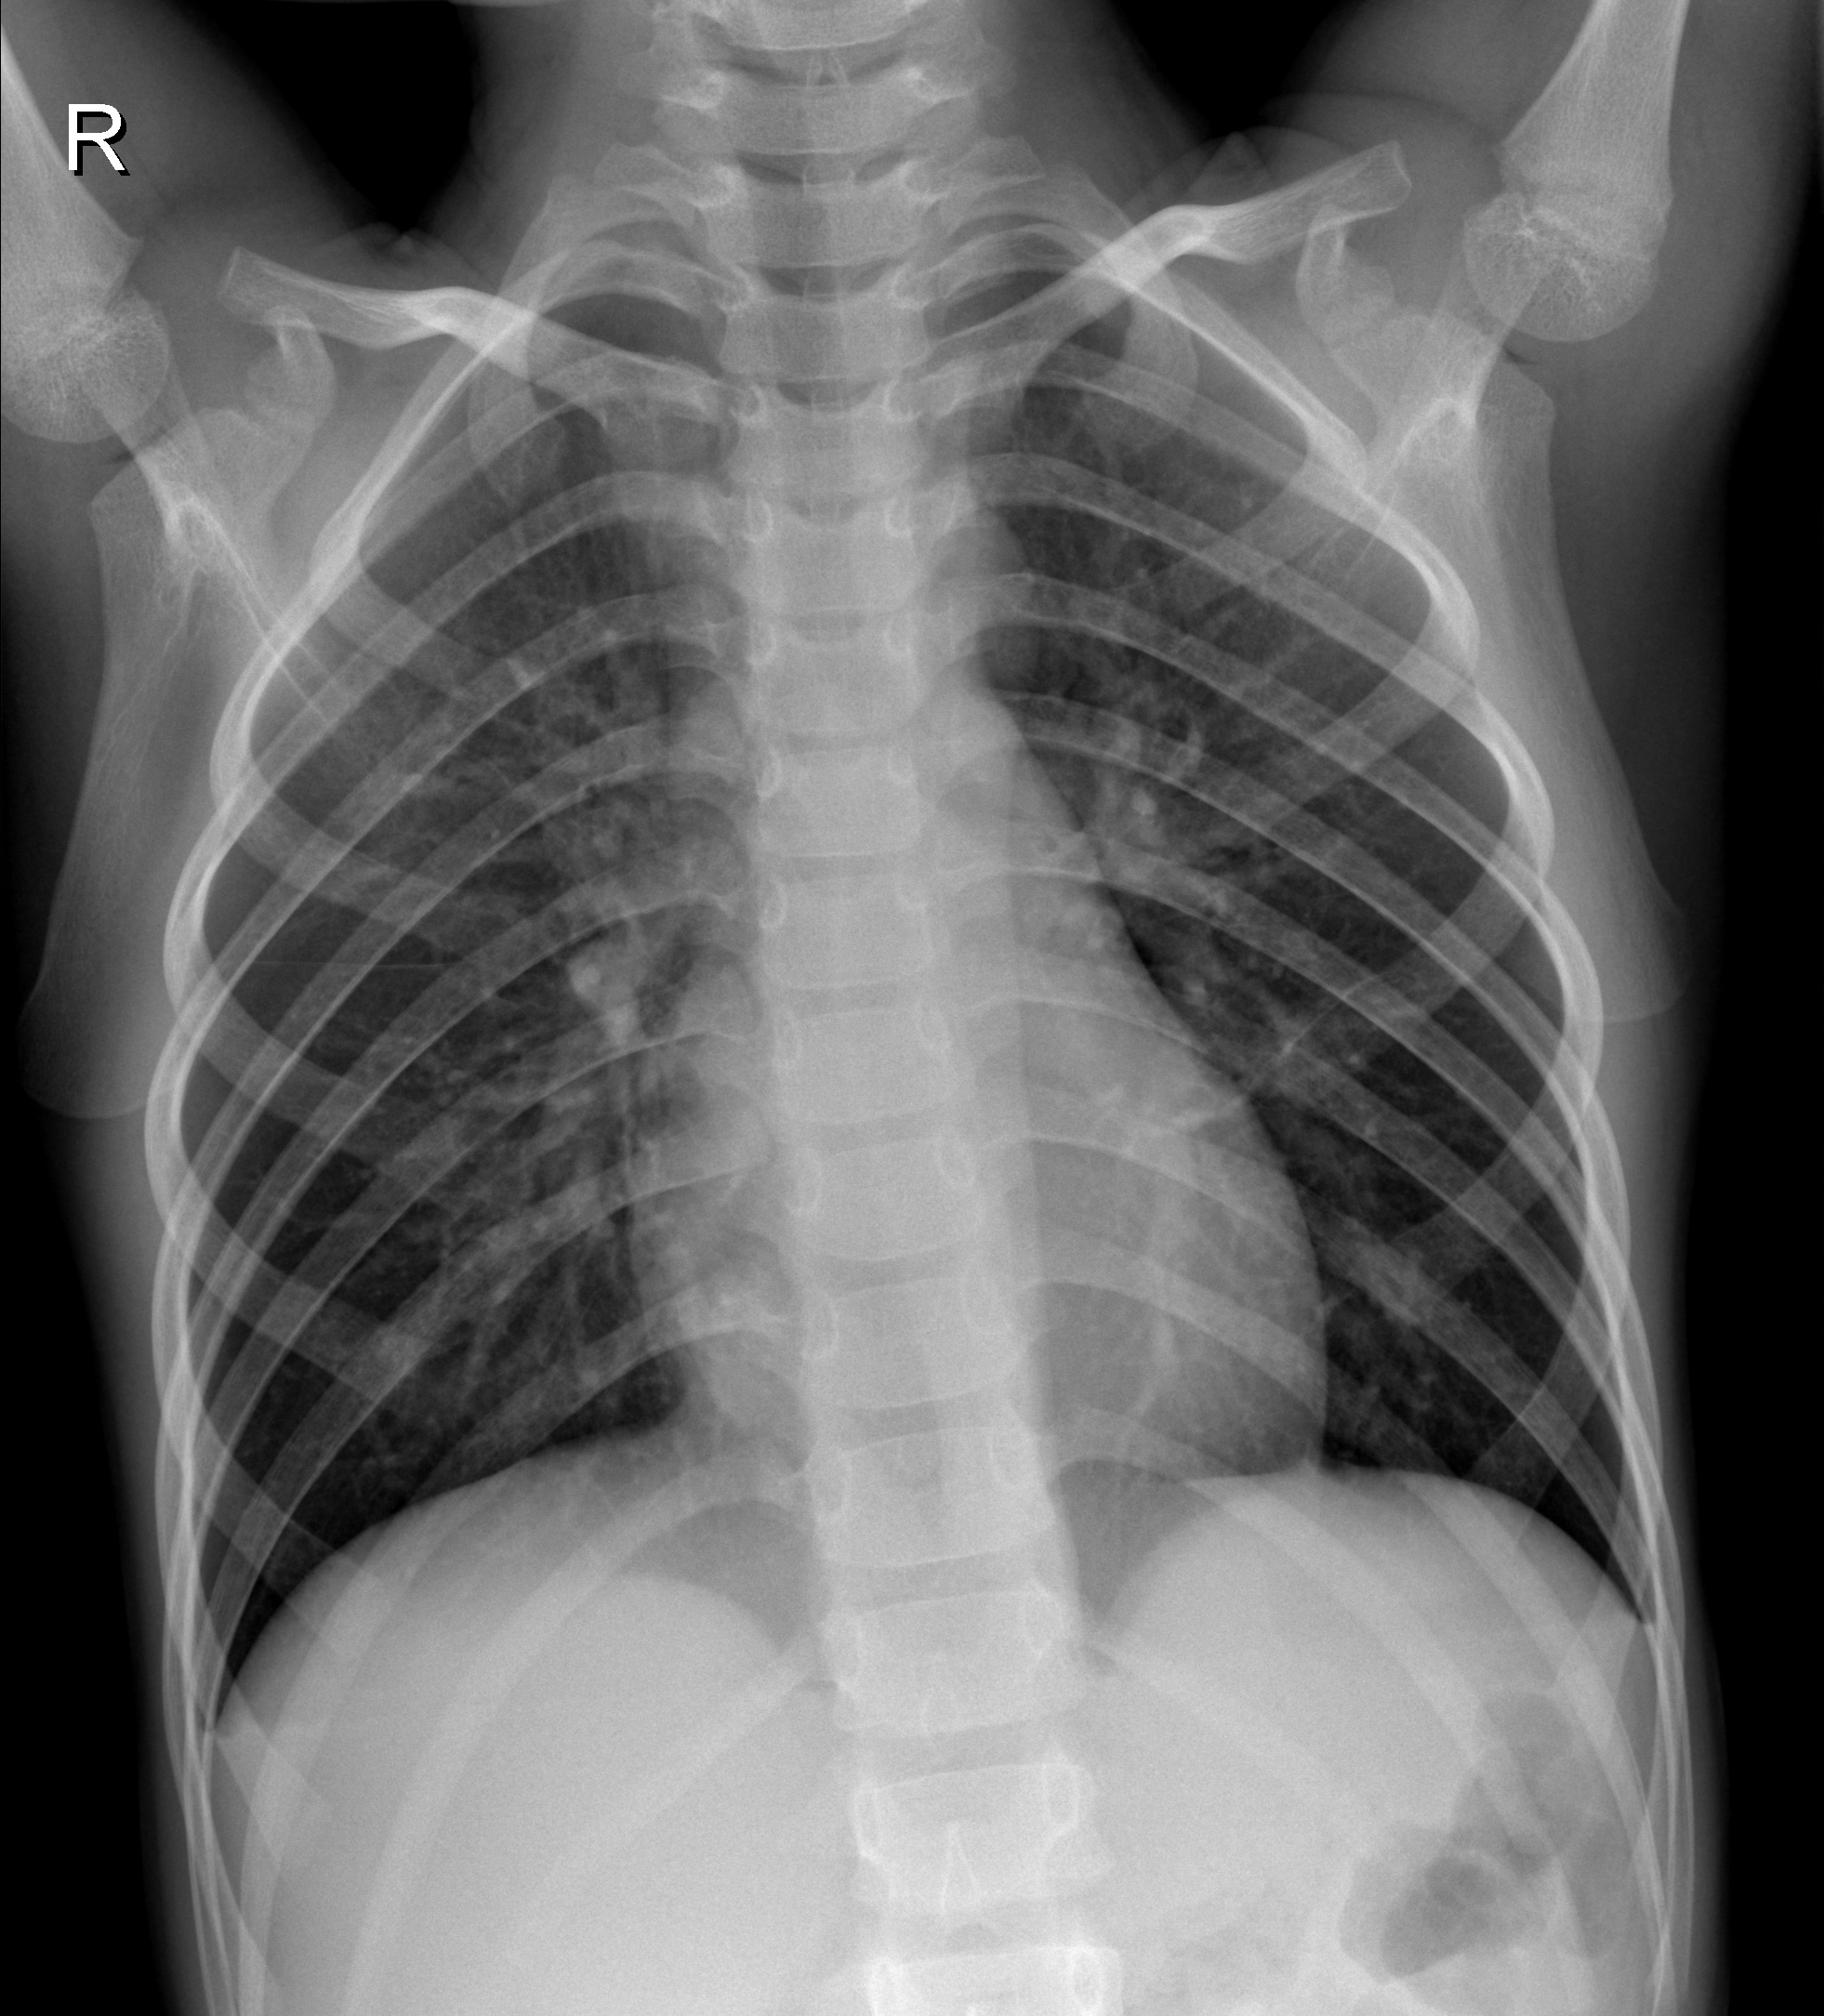
Diagnosis: NORMAL